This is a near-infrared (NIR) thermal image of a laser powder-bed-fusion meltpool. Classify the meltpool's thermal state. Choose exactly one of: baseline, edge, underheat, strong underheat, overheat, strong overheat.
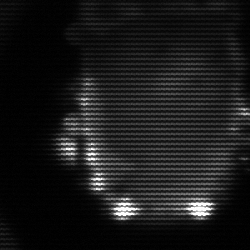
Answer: baseline